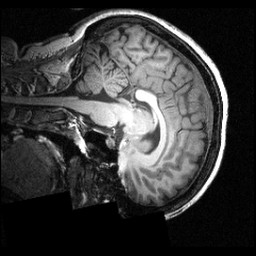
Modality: T1w
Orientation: sagittal
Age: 24
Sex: female
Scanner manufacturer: siemens
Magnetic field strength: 3.951 T
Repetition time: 1.5 s
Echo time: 0.00335 s